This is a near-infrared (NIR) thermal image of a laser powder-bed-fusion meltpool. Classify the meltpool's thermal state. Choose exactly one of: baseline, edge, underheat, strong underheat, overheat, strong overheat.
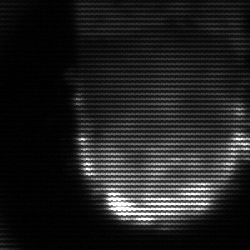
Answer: baseline